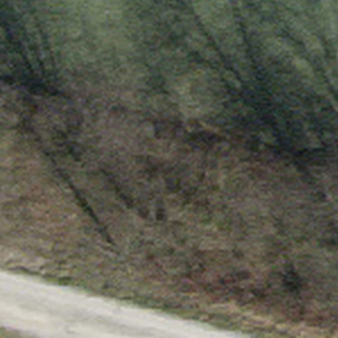
Label: other